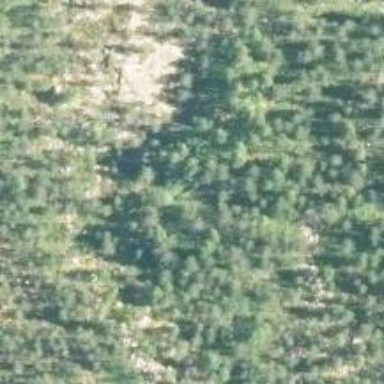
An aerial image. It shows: Cliff in nature.